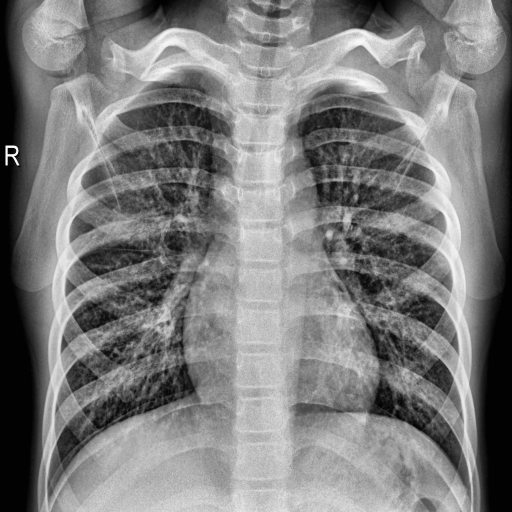
Finding: PNEUMONIA